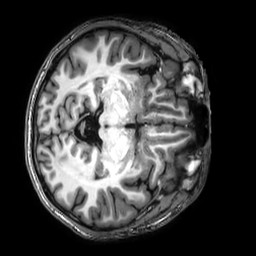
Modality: T1w
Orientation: axial
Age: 29
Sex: male
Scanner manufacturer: philips
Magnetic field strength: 3 T
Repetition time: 0.008132 s
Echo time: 0.00372 s